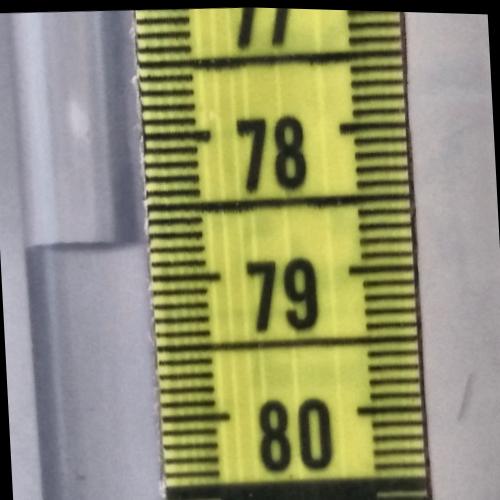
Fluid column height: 78.8 cm